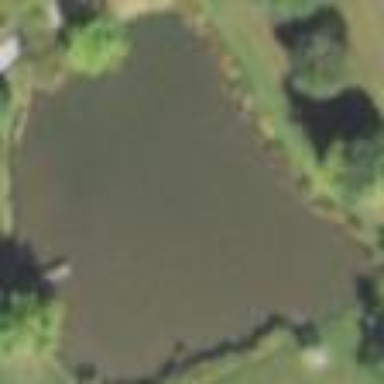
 showcasing the natural beauty of water."